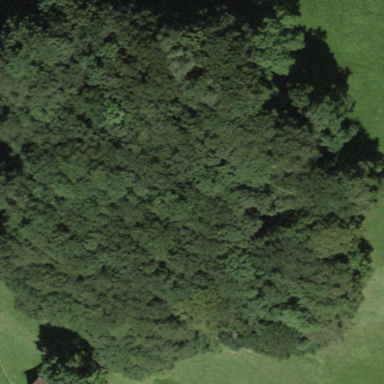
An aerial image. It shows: Forest area.